Question: Hey guys I have a box shadow on a div.
'''
#overviewDiv {
-webkit-box-shadow:0 40px 40px -40px #AAA;
-moz-box-shadow:0 40px 40px -40px #AAA;
box-shadow:0 40px 40px -40px #AAA;
}
<div id="overviewDiv" >
<br />
<table class="display" id="pkgLineTable" >
<thead>
<tr>
<th style="width:120px">&{'views.overview.location'}</th>
<th style="width:200px">&{'views.overview.linename'}</th>
<th style="width:200px">&{'views.overview.description'}</th>
<th style="width:200px">&{'views.overview.linestatus'}</th>
</tr>
</thead>
</table>
</div>
'''
The box shadow looks fine normally with 10 rows or so but if not it doesn't display right.

In this picture the shadow is way under the table. I'm not sure what to do to fix this. Thanks for any help.
<URL>
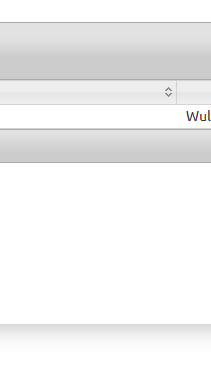
Answer: i don't understand exactly what is the problem, it might help to know that datatables creates a div with class dataTables_wrapper that wraps around the table (i think it goes between your div and the table in your case) and has a min_height of 302px and an height of 302px. The creator of datatables says that he does this to avoid clutttering, but this has some weird effects when you have little rows.
so i ususally add this in my css:
'''
.dataTables_wrapper {
_height: 102px;
min-height: 102px;
}
'''
Be careful to declare this in a css file imported after the demo_table.css.
I've edited this fiddle by taking away some rows: <URL> --> you have tro plobem
Added the CSS lines: <URL> --> the drop shadow is okay